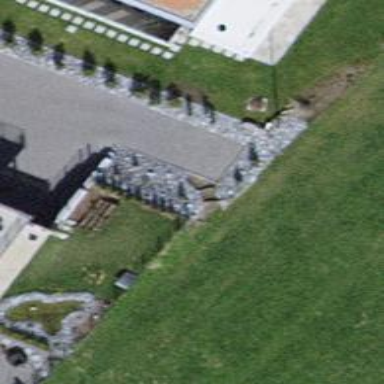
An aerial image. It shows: Driveway.